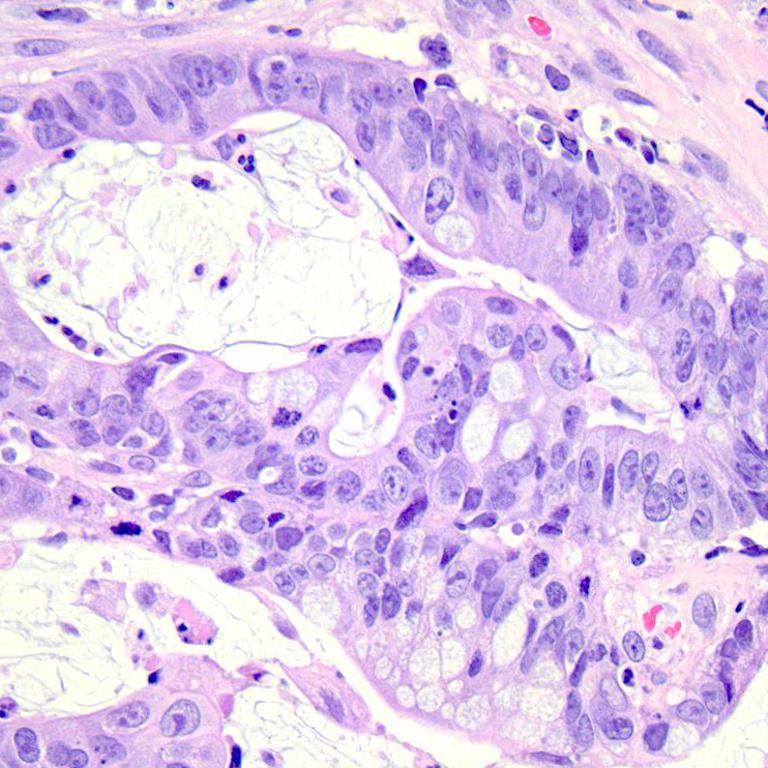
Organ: colon
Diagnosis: adenocarcinomas